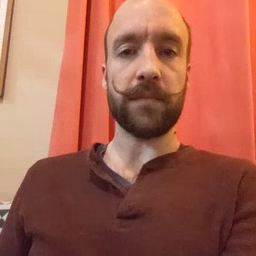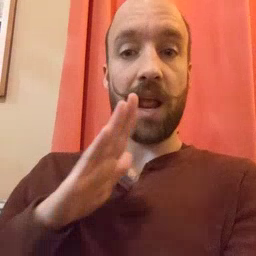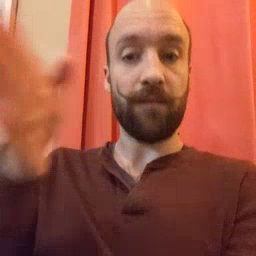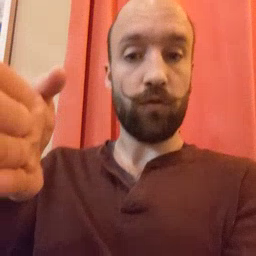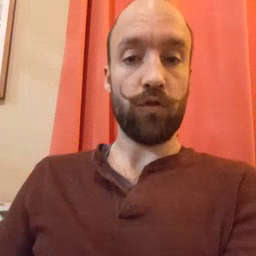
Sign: after